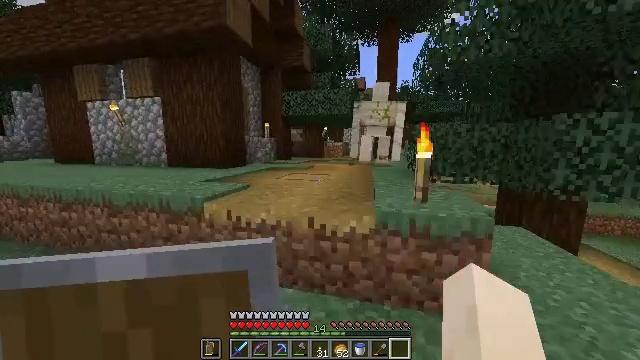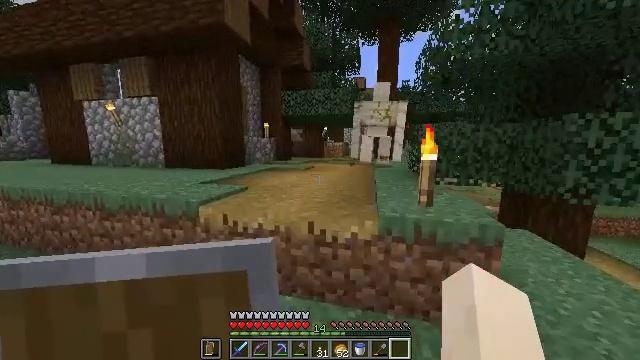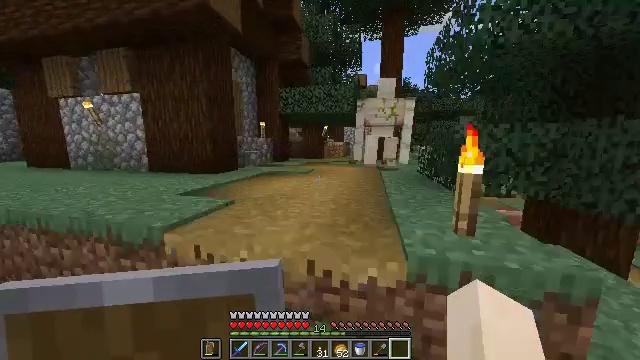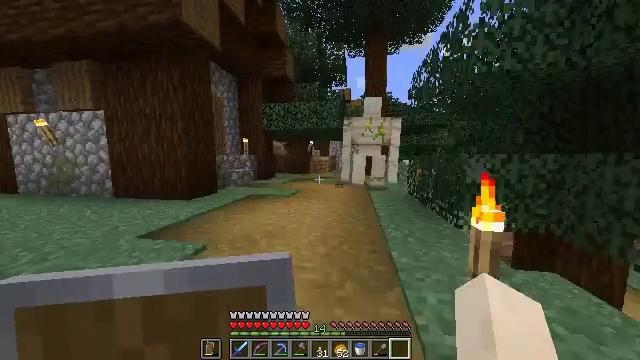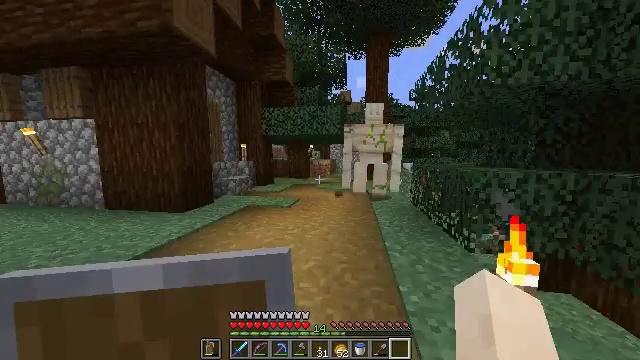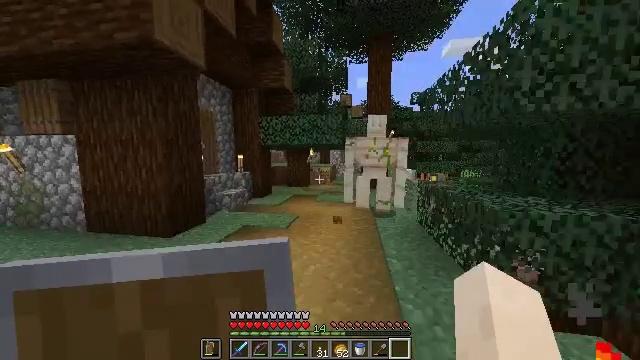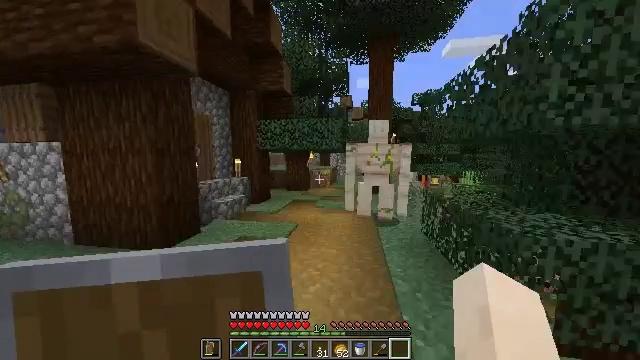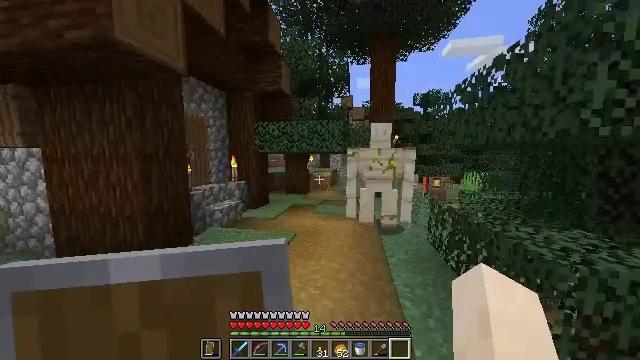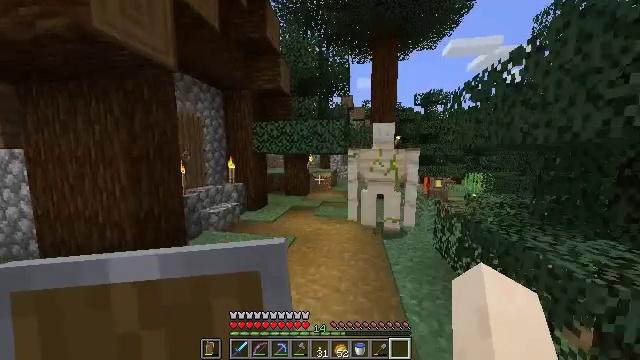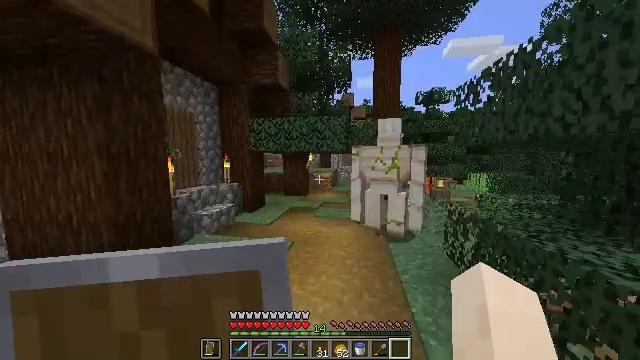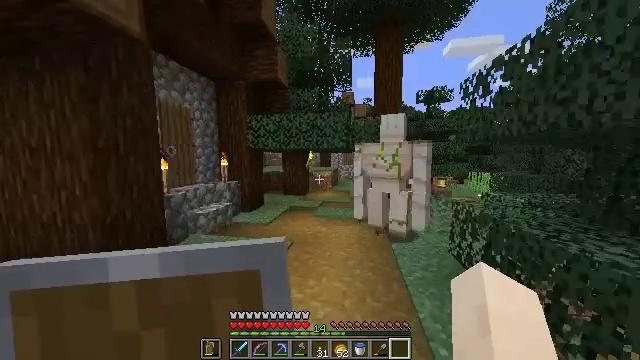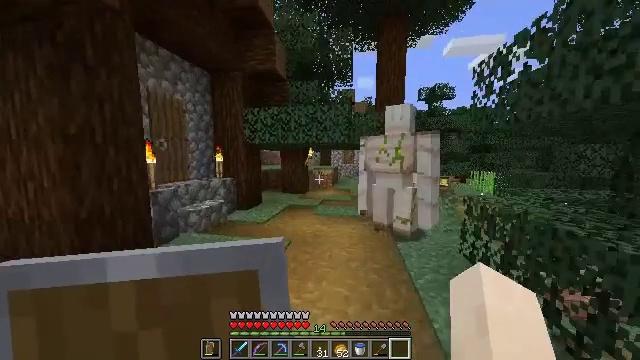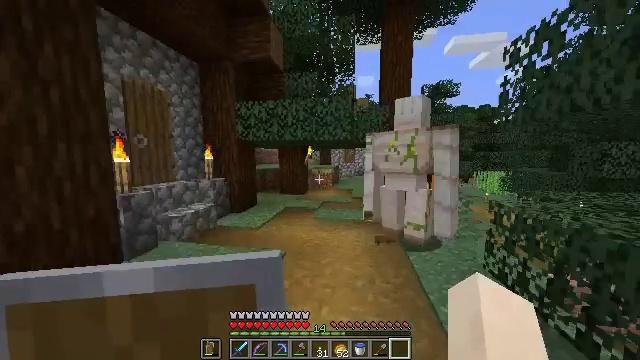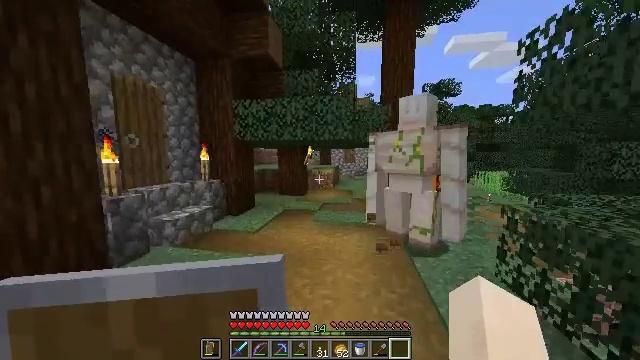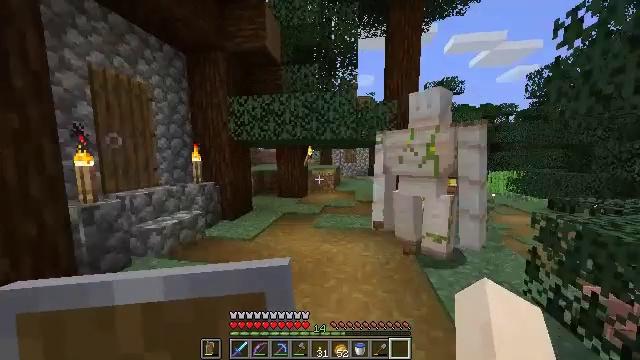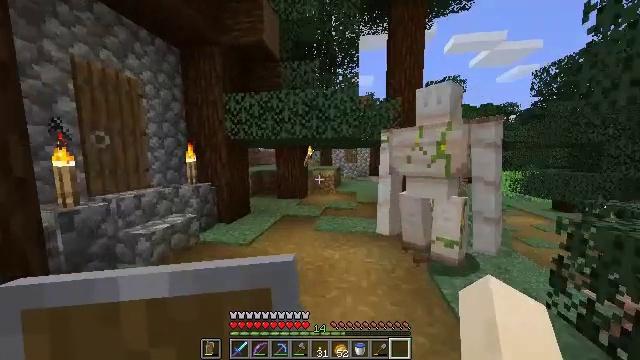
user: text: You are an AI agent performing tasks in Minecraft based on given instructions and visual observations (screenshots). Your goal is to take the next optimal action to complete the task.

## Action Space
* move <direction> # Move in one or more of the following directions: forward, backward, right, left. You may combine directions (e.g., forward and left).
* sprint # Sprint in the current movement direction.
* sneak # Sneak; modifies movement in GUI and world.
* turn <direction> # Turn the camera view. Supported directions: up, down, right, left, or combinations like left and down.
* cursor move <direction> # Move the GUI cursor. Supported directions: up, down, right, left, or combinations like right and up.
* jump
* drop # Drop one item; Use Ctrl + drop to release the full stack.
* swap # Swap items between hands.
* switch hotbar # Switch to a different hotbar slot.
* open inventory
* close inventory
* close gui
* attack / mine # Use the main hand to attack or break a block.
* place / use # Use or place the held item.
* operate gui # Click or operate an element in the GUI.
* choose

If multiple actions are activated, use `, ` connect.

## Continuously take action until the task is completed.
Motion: motion action
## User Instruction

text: Harvest melon from the farm.
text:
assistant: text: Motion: move forward
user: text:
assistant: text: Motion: move forward
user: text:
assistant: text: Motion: move forward, turn right and up, jump
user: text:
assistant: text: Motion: move forward, jump
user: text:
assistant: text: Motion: move forward, jump
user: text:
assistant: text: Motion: move forward
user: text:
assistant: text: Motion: move forward
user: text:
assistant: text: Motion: move forward
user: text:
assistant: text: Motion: move forward
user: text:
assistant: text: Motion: move forward
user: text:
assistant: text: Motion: move forward, sprint
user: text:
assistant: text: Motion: move forward, sprint
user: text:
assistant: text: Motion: move forward
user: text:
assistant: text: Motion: move forward
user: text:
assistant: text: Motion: move forward
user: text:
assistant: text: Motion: move forward
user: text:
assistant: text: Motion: move forward
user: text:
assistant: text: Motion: move forward
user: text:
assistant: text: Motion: move forward
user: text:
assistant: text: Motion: move forward
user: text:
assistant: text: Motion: move forward
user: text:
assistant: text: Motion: move forward
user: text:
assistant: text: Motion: move forward
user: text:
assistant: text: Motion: move forward
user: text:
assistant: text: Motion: move forward, turn right and up
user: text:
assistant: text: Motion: move forward, turn right
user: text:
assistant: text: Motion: move forward
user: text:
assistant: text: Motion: move forward, turn right
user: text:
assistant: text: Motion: move forward, sprint
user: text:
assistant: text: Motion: move forward, sprint